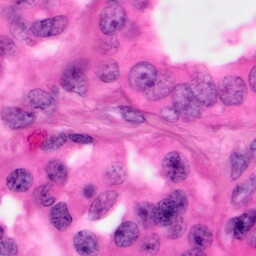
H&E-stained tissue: Pancreatic